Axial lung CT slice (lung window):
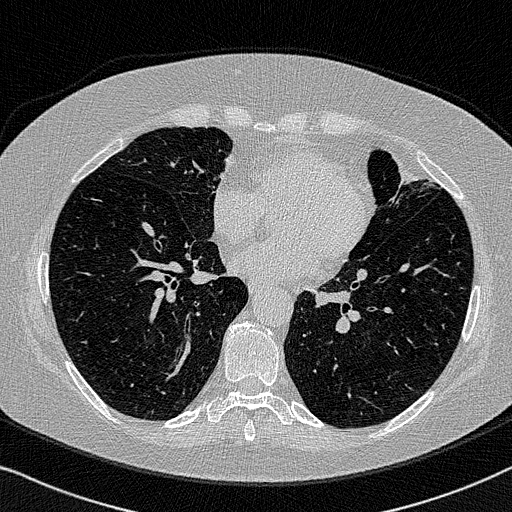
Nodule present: no